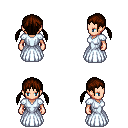
a pixel art fantasy rpg character, female body template, human, light skin, underdress, teal pants, brown twin-tailed hairstyle, four views (front, back, left, right), 2x2 character sprite sheet, small pixel art, hard edges, no anti-aliasing